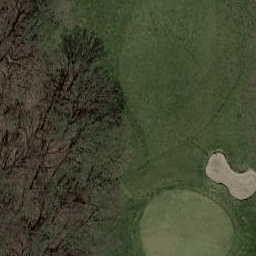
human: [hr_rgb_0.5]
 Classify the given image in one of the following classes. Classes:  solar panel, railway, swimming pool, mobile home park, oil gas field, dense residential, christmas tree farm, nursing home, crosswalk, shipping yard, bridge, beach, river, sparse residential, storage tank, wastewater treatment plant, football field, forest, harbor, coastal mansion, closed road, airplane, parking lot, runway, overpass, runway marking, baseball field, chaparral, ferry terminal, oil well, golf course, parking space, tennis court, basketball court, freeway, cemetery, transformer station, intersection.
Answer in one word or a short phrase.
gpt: golf course